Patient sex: F
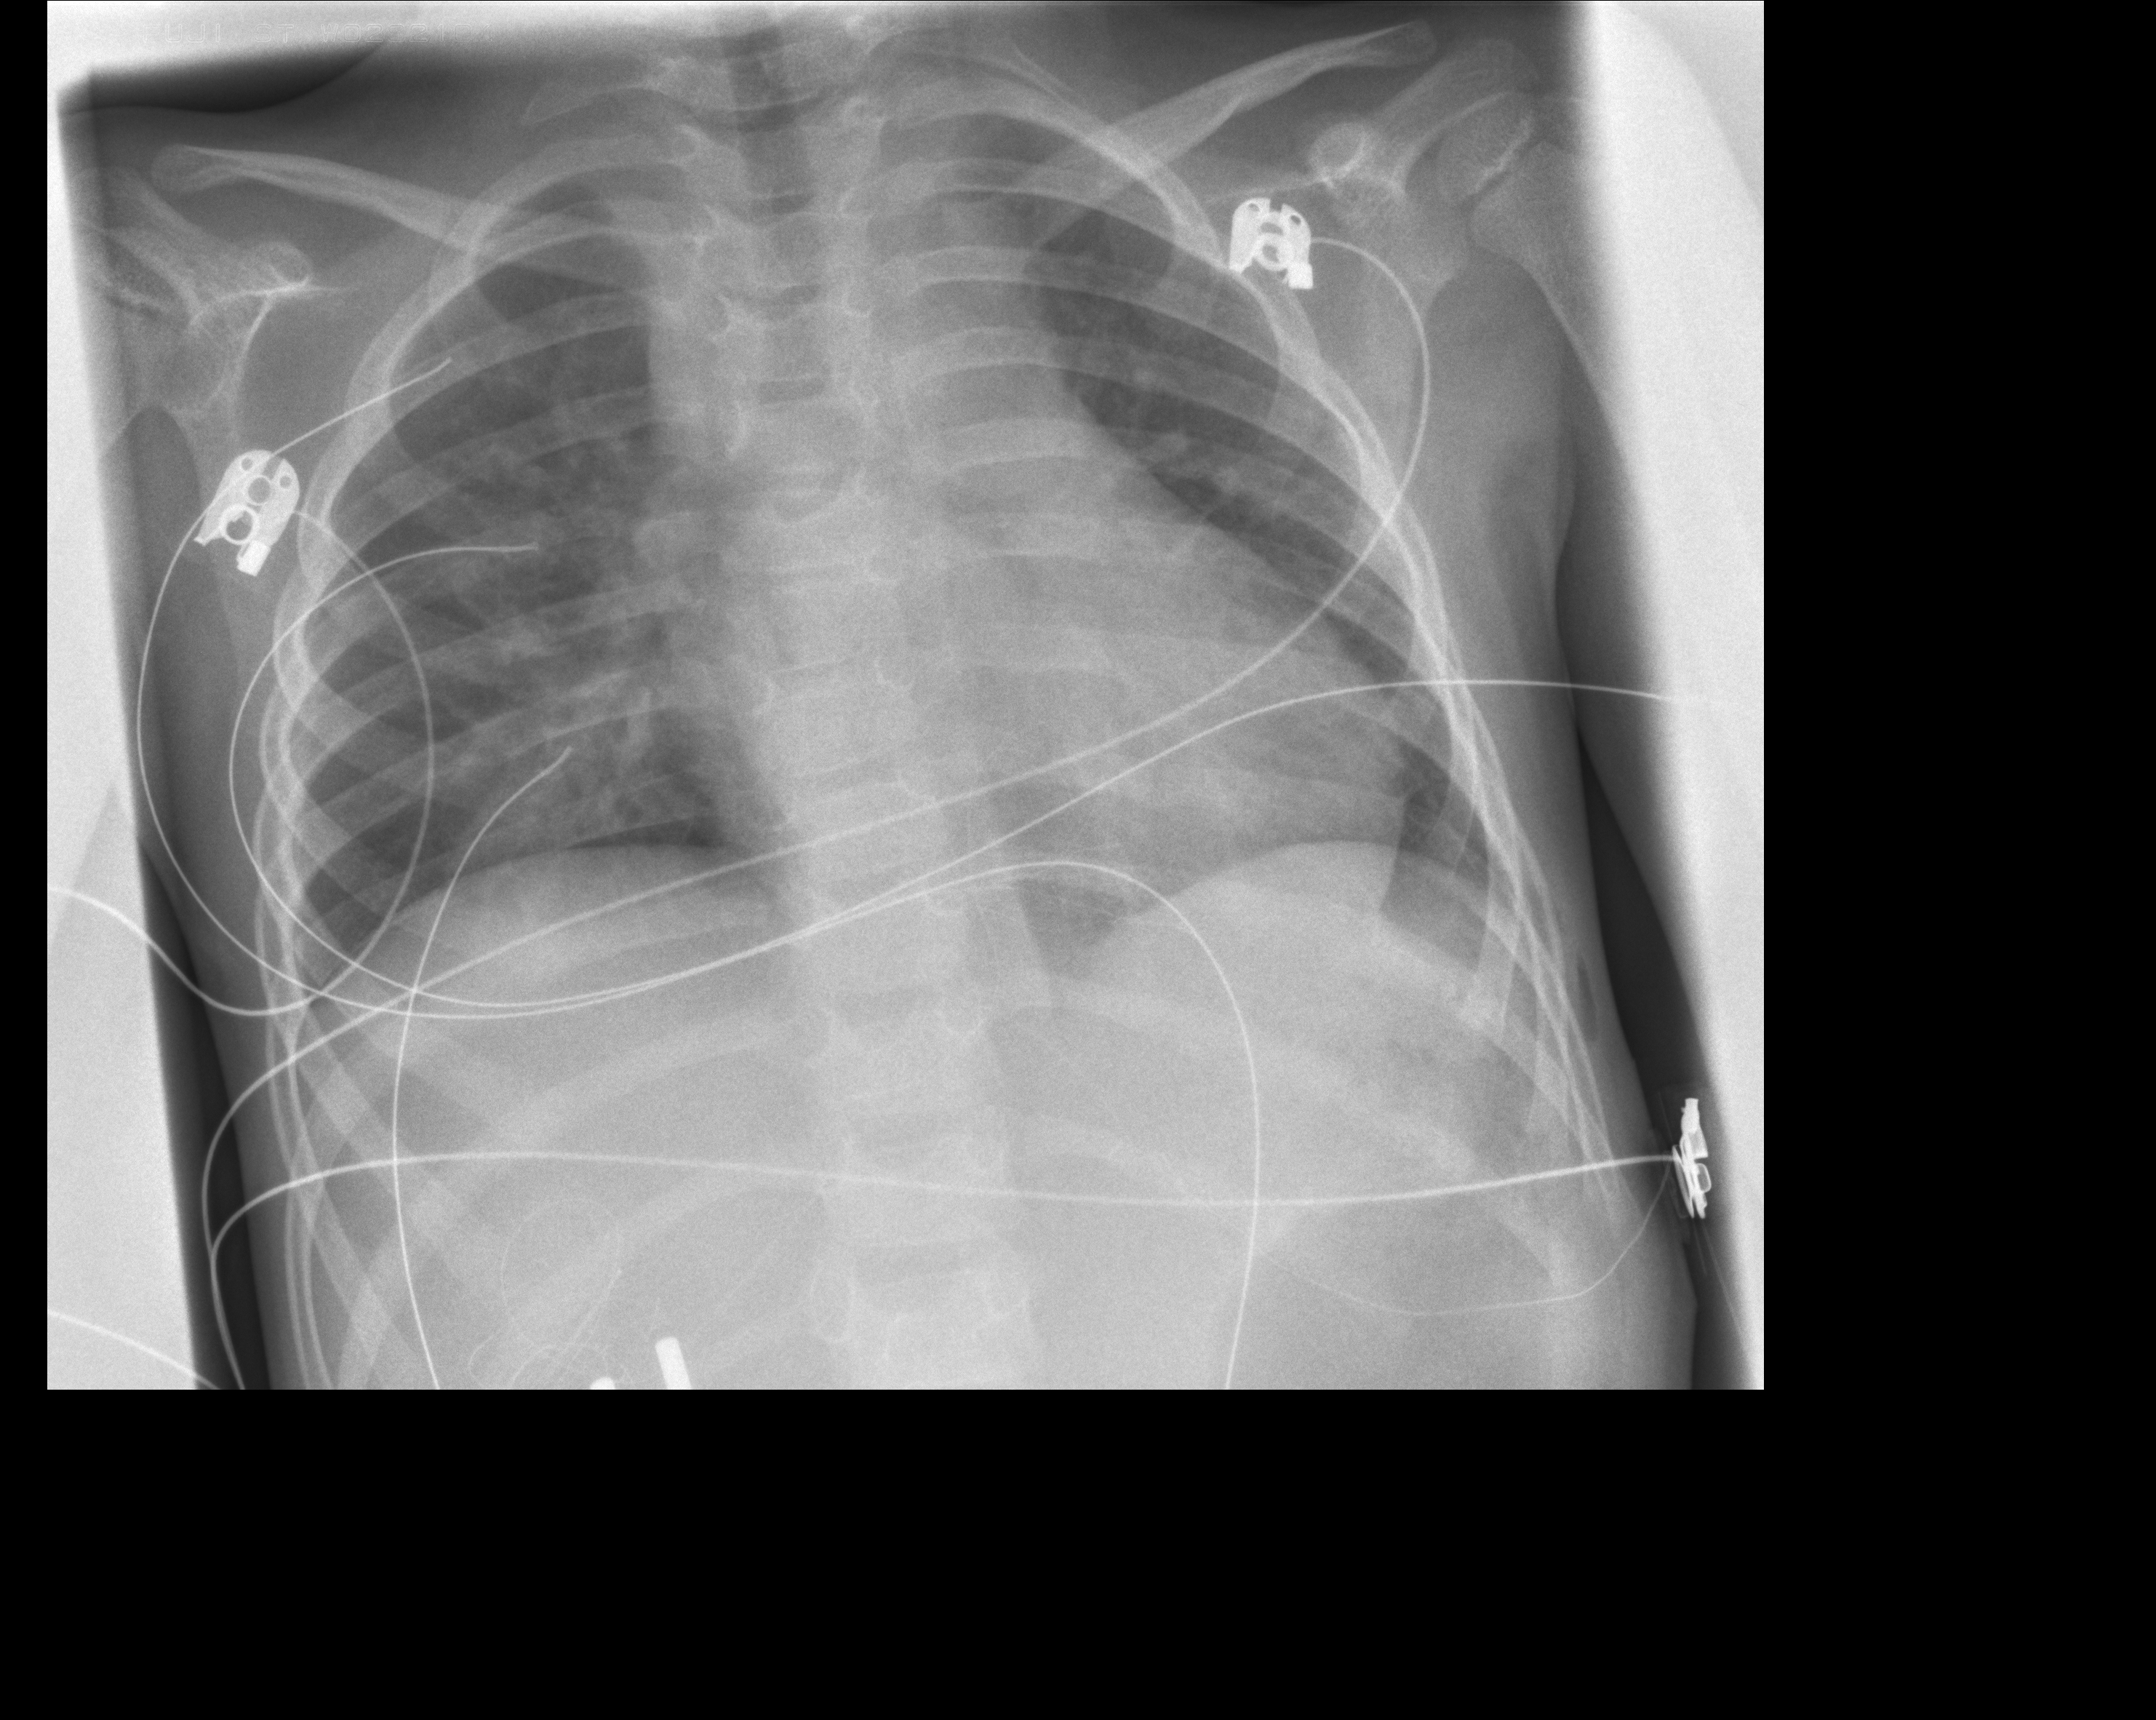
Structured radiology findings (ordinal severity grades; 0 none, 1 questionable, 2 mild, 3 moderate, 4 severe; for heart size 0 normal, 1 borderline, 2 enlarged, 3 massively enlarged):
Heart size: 1
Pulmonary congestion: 2
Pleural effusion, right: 0
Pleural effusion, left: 2
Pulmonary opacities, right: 0
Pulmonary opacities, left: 0
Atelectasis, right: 1
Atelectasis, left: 0